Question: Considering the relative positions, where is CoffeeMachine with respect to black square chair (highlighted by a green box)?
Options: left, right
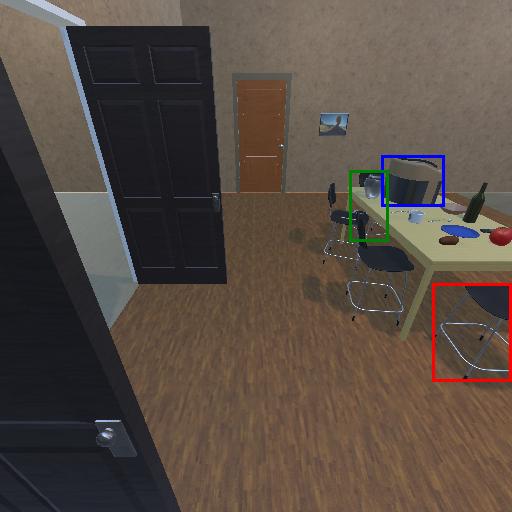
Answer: left